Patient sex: F
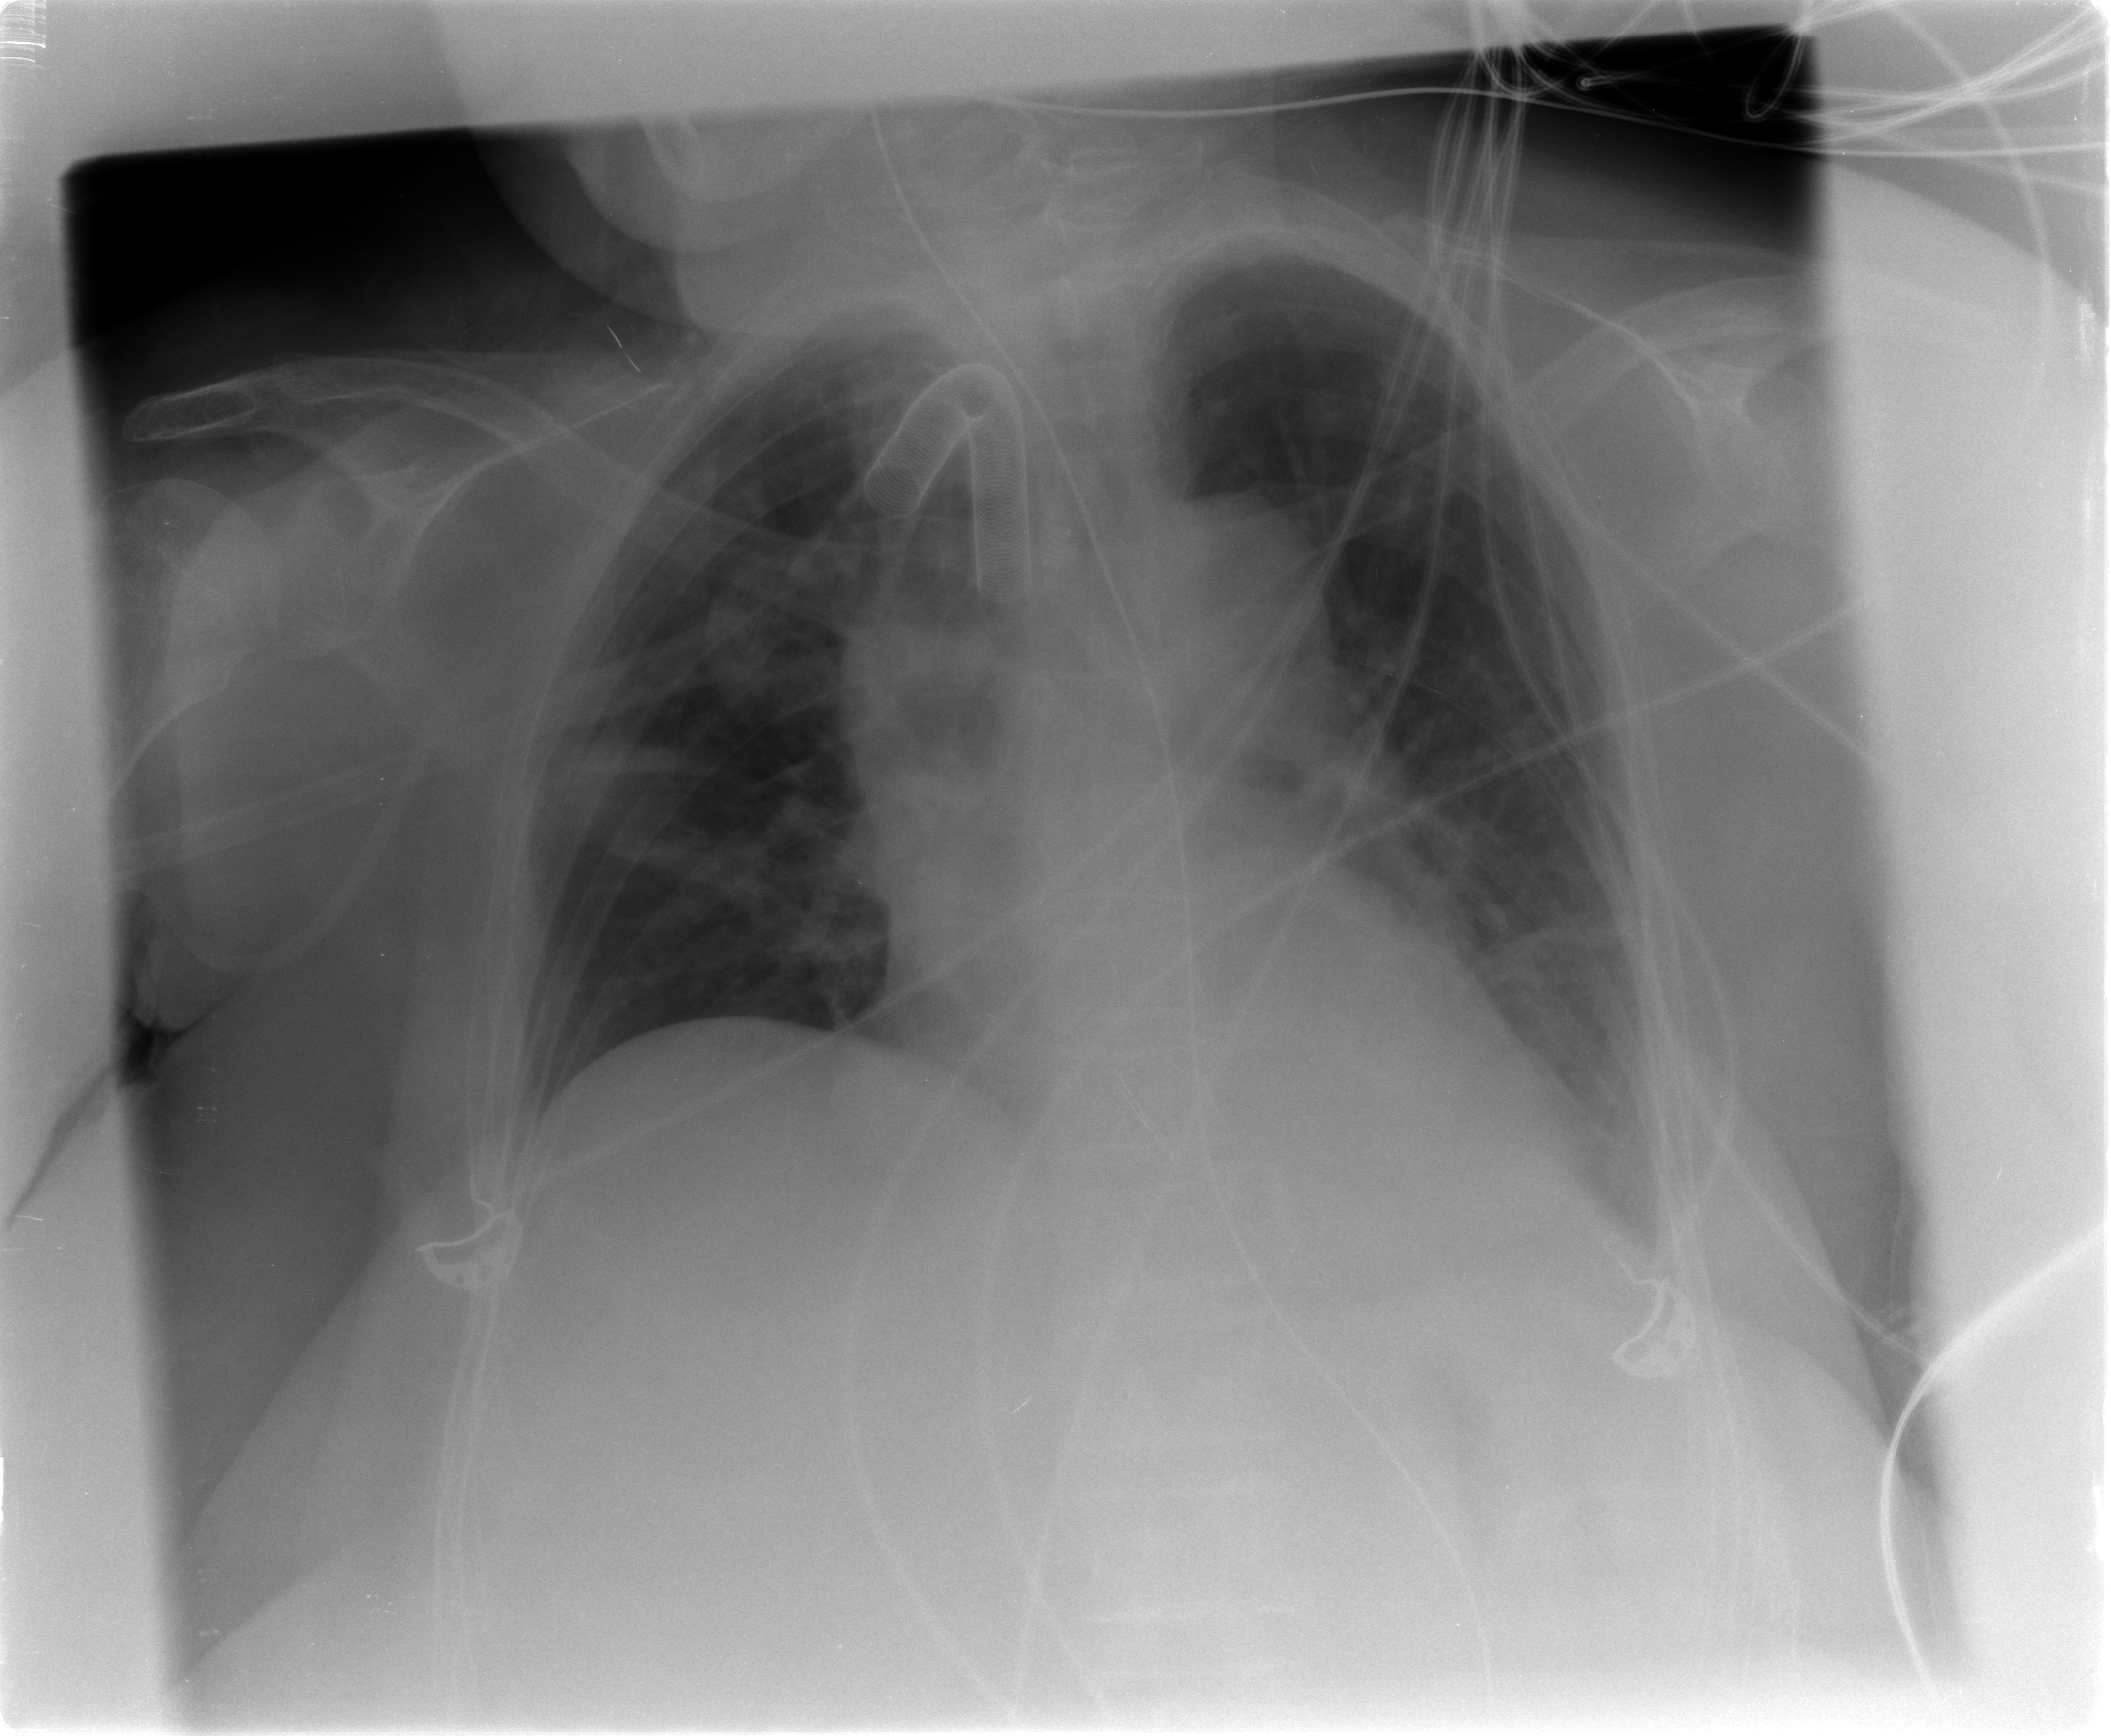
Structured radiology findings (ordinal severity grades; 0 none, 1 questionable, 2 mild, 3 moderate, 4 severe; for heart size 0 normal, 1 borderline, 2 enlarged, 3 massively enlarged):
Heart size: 0
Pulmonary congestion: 2
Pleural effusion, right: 0
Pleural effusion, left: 2
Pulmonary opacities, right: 0
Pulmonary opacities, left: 0
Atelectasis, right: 2
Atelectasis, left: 2